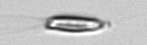
Label: Chrysochromulina